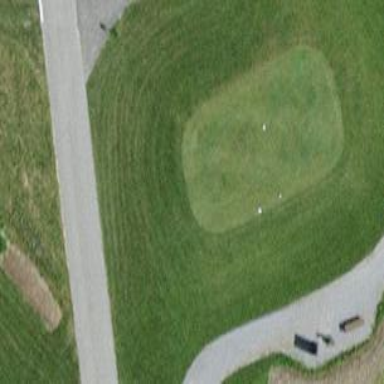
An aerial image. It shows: Golf tee.